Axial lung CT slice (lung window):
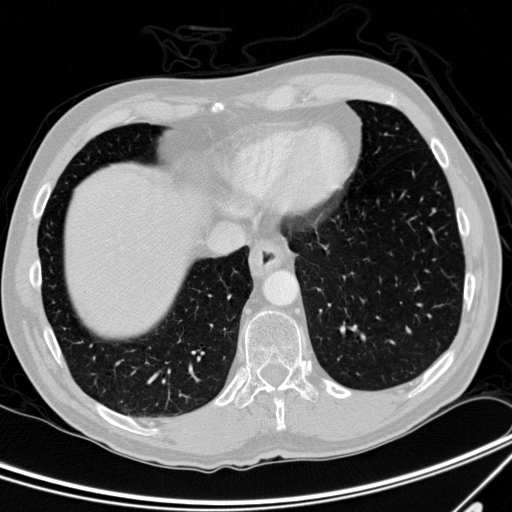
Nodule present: yes
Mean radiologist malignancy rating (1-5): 3